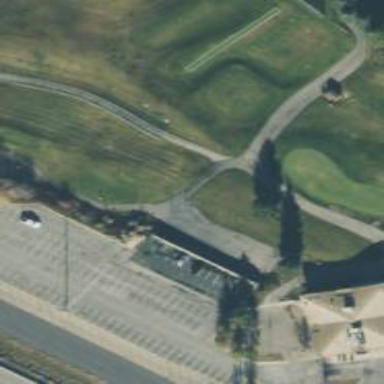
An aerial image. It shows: Service road used as golf cart path.